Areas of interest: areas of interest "Specialty Commercial Street"
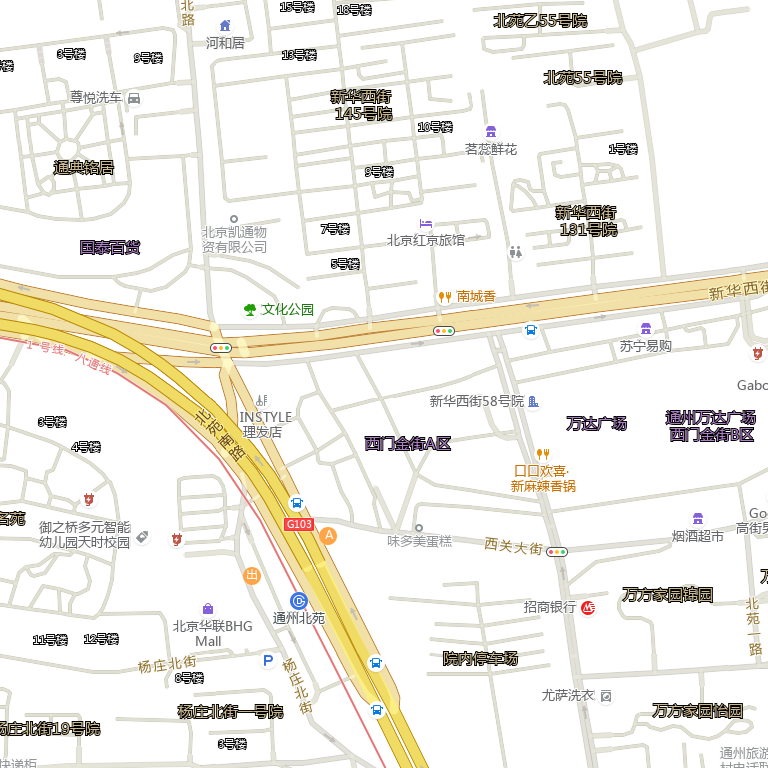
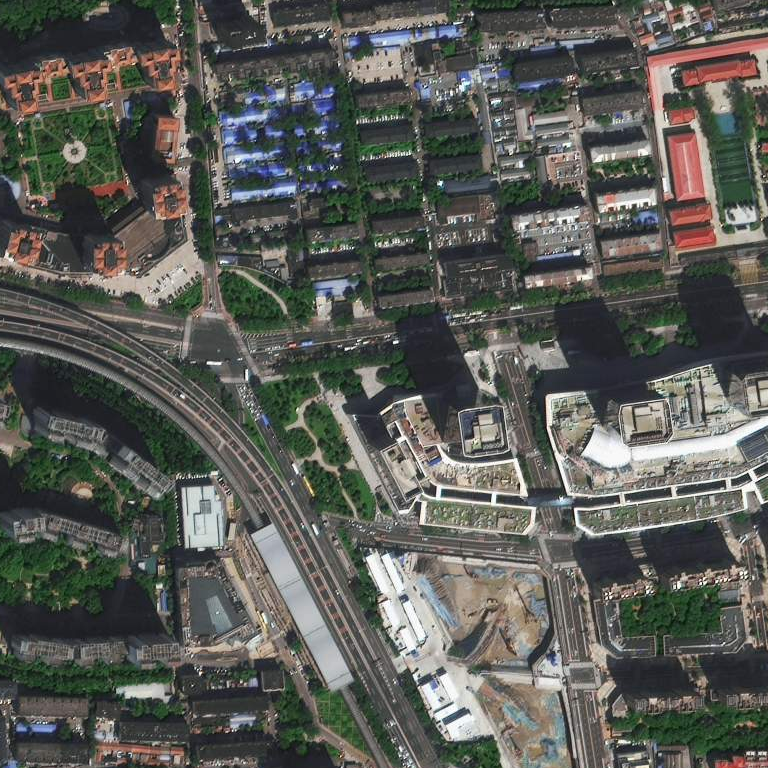